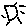
Label: sun